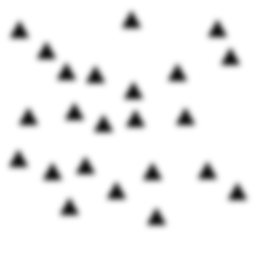
Squares: 0
Triangles: 23
Stars: 0
Total shapes: 23